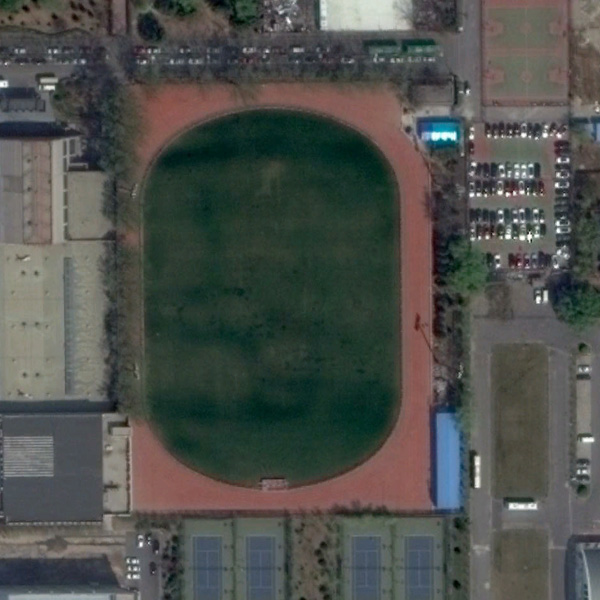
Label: Playground